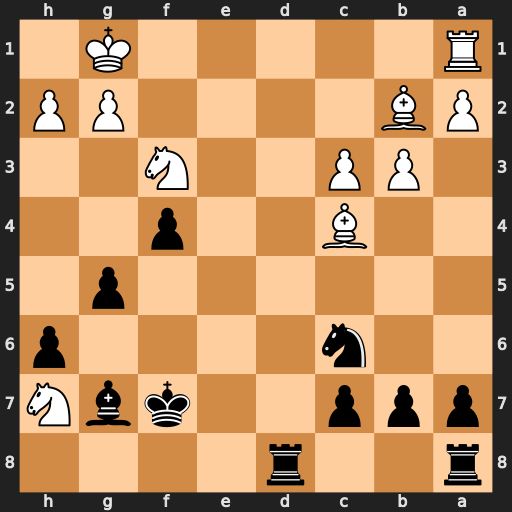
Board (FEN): r2r4/ppp2kbN/2n4p/6p1/2B2p2/1PP2N2/PB4PP/R5K1
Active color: b
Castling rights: -
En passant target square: -
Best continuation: Kg6 Nhxg5 hxg5